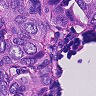
Metastatic tissue present: yes